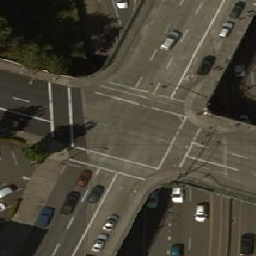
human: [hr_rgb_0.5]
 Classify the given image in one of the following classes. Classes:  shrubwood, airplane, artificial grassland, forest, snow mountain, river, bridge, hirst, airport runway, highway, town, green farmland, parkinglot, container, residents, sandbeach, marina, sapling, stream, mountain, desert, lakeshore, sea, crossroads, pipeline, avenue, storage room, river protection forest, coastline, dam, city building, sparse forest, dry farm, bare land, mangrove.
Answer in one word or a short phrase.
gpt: crossroads